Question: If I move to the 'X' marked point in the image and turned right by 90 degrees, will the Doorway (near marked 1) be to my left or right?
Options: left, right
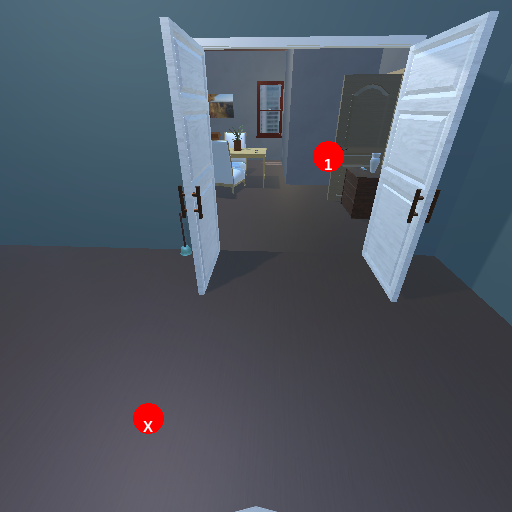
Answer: left